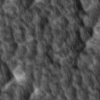
Atmospheric dust classification: not_dusty